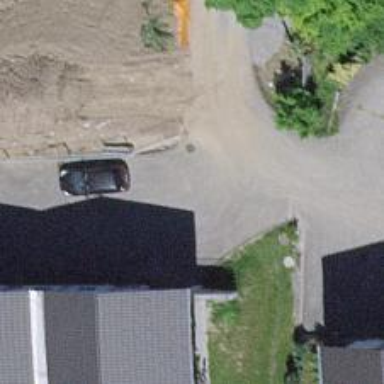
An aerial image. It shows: Living street.